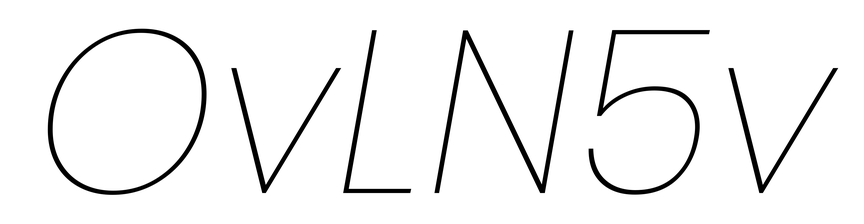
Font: Poppins-ThinItalic